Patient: sex F, age 56
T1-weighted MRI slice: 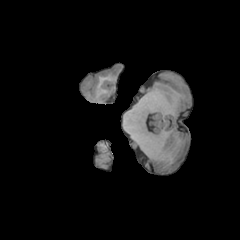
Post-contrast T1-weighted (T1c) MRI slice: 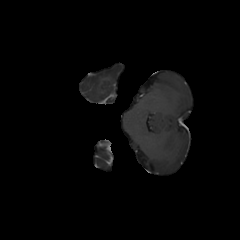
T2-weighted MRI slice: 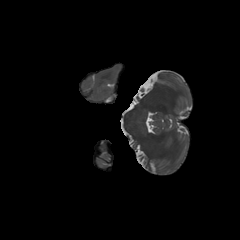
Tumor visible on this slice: yes
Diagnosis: Glioblastoma, IDH-wildtype
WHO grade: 4